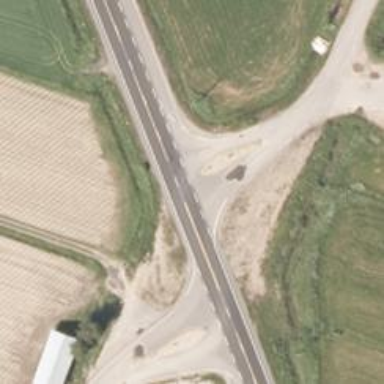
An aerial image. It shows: Asphalt road designated as trunk highway.